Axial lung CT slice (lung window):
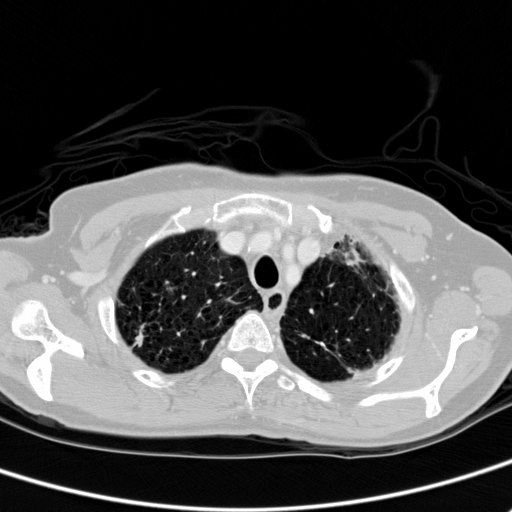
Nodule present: yes
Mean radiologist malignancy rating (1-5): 4